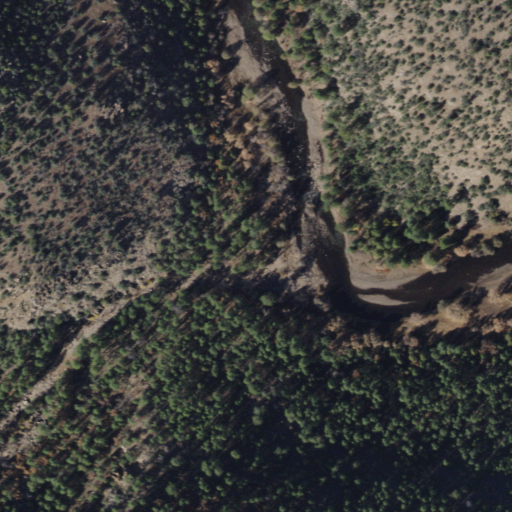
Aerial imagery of valley in Arizona named Stove Canyon containing evergreen forest, shrub, and grassland